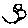
Label: flower